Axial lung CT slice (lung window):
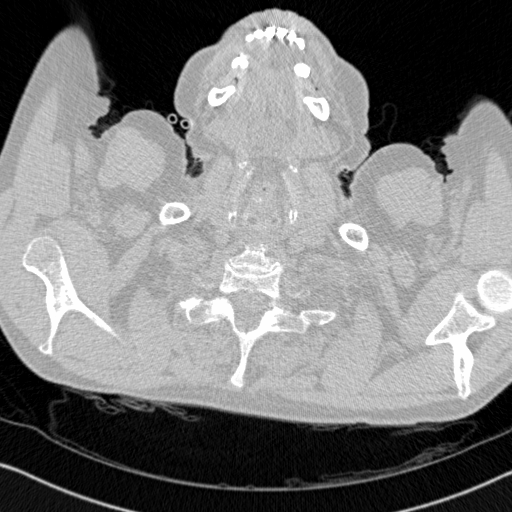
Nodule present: no